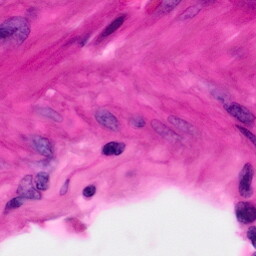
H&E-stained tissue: Pancreatic